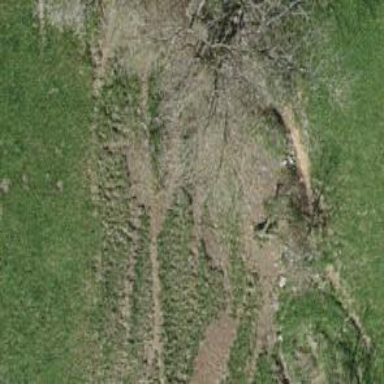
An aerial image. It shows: Single tag "natural: tree."